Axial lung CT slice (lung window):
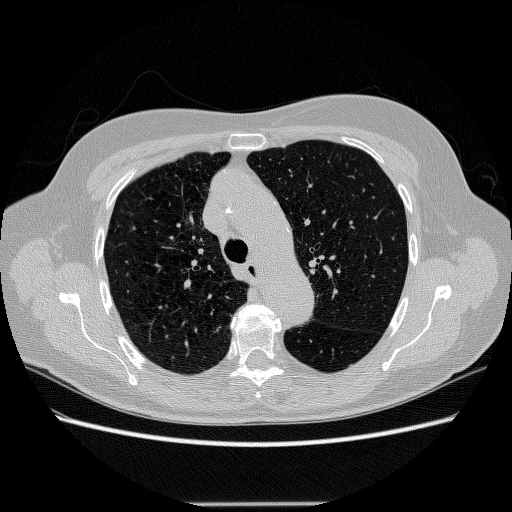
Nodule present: no